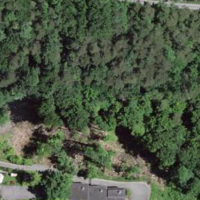
EUNIS habitat code: 44
Species observed at this site:
Mercurialis perennis